Question: I'm new to rails and web. I use the 'bootstrap-multiselect-rails' gem to create a select box and normal inputs.

When I click the submit button, I don't retrieve the select box informations in the params variable (the inputs are well retrieve).
<URL>
This is probably due to the bootstrap-multiselect gem that overrides the behavior of the select box by replacing it with a ul,li system.
'%select#select-type{:multiple => "multiple"} - @list_of_type.each do |type| %option{value: "#{type.label}"} #{type.label.upcase_first}'
<URL>
I have seen answers that explains in retrieving the information in javascript but how to perform treatments on its information in the controller?
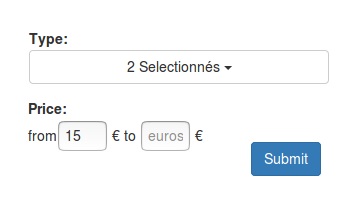
Answer: In your select field I cannot see that you assigned a param to it. Usually select goes like this: '<%= select :input, etc...' where :input is the param you want to save into your model.
Rails docs give following example:
'''
select("post", "person_id", Person.all.collect {|p| [ p.name, p.id ] }, { include_blank: true })
'''
So the problem is that you did not specify the param. It is also not empty, it is not mentioned at all in your Parameters. Correct?! Than please check the basic docs again on how to create a select field and add the param as requested. Unfortunately, I do not know the exact syntax using your gem.
I am also not sure about the :multiples=>"multiple". or should it be multiple: true? But I think your version might work with the gem. However, your haml only creates the HTML select with #id and multiple: true. But what you want is something like this
'''
<select name="post[category]" id="post_category">
'''
So that the param is clear in the select.
Afterwards, when you have saved the param you can use it also in your controller action.
In conclusion: Add the param to your select field. I don't know how to do this with the gem but you might find some docs may be, or check basic rails docs which might help you out here for sure. Also SO has many questions on select with rails. Good luck!